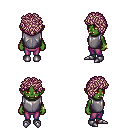
a pixel art fantasy rpg character, female body template, orc, green skin, steel chest armor, magenta pants, white blonde curly afro hairstyle, bracelets, metal boots, four views (front, back, left, right), 2x2 character sprite sheet, small pixel art, hard edges, no anti-aliasing